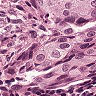
Metastatic tissue present: yes